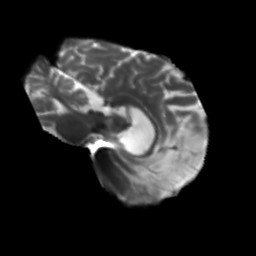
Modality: T2w
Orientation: sagittal
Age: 64
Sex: male
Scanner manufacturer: siemens
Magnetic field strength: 3 T
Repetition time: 5.47 s
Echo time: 0.0854 s